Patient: sex M, age 57
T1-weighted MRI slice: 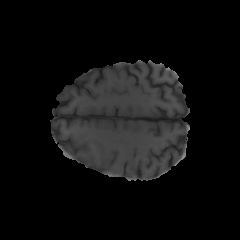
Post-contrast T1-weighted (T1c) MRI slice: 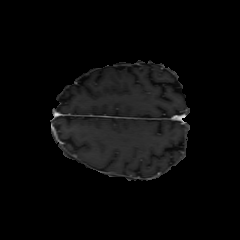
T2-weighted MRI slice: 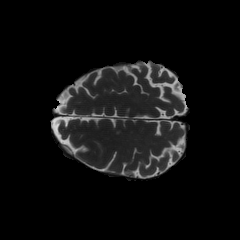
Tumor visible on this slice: no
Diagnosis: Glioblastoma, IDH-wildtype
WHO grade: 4